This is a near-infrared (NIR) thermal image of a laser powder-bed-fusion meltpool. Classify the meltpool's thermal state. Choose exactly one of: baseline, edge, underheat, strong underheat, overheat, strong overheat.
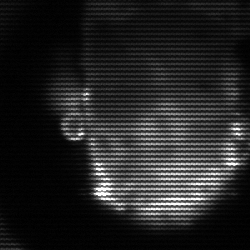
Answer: baseline